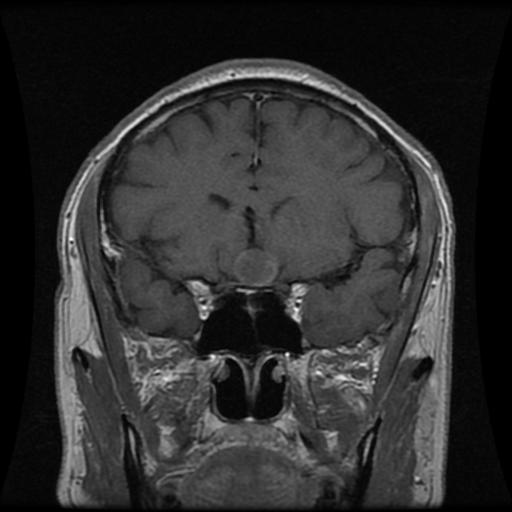
Label: pituitary